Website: crate-barrel
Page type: billing-address
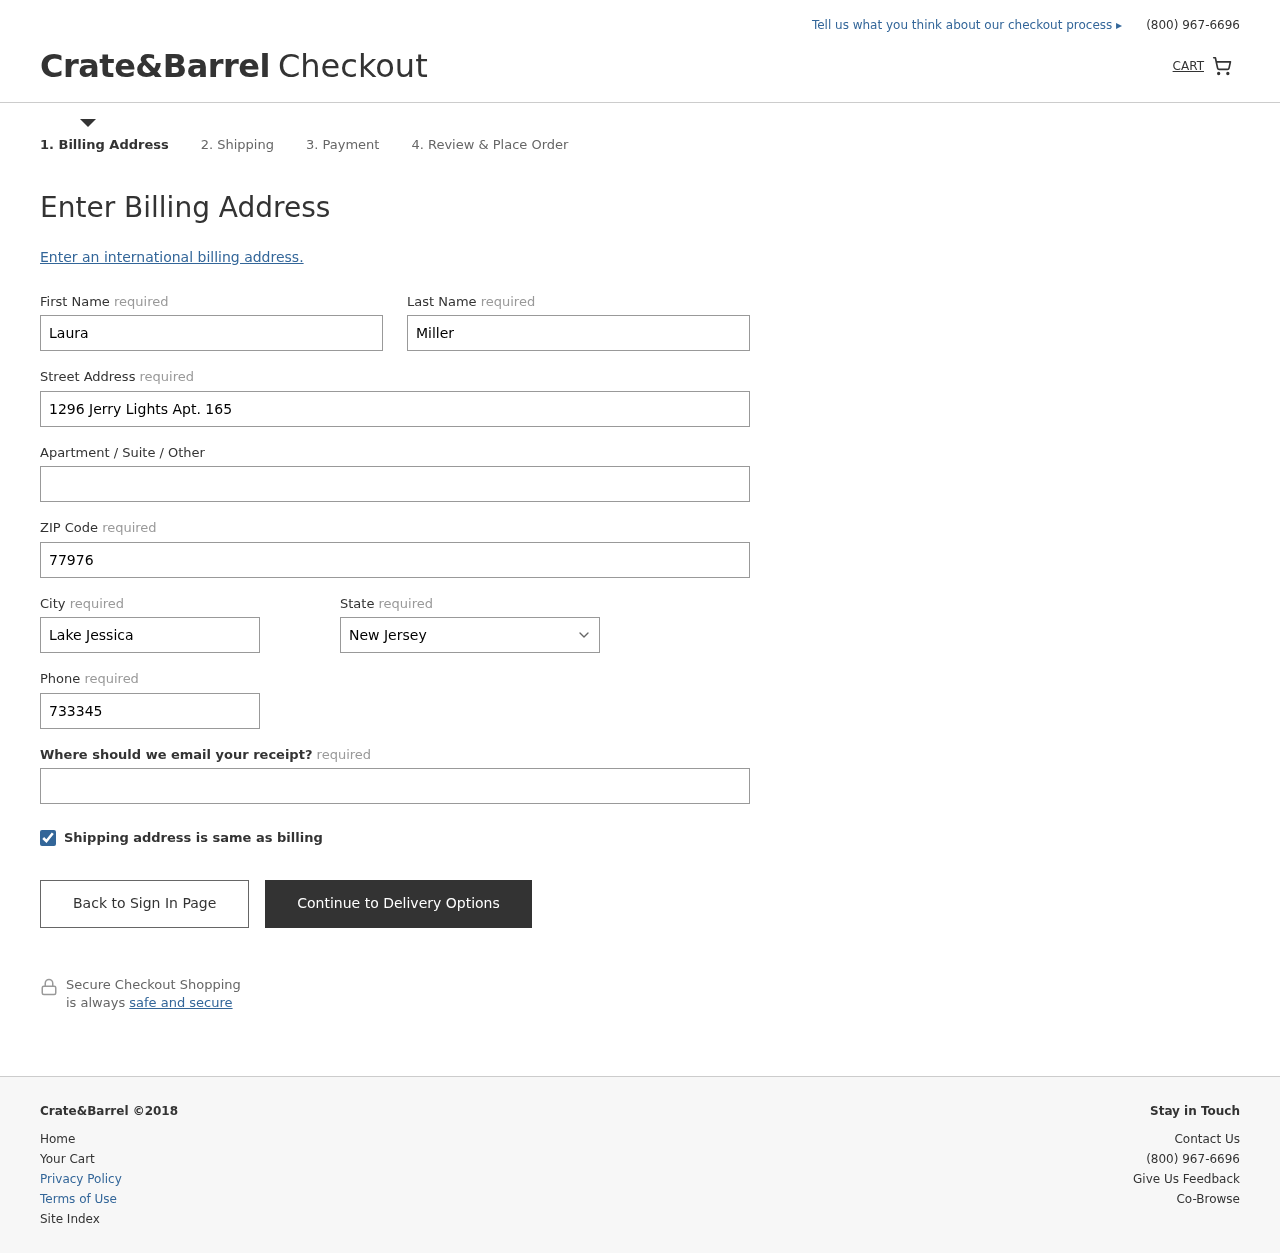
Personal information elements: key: PII_STATE
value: New Jersey
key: PII_FIRSTNAME
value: Laura
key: PII_LASTNAME
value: Miller
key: PII_STREET
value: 1296 Jerry Lights Apt. 165
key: PII_POSTCODE
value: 77976
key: PII_CITY
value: Lake Jessica
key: PII_PHONE
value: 7333456956
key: PII_EMAIL
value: laura.miller@yahoo.com